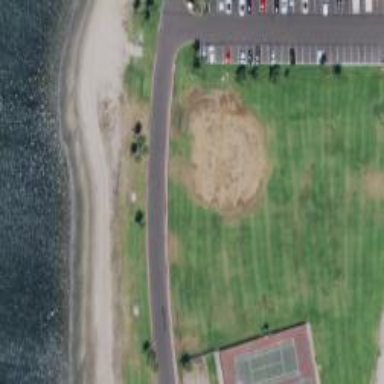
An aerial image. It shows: Softball pitch for leisure and sport activities.